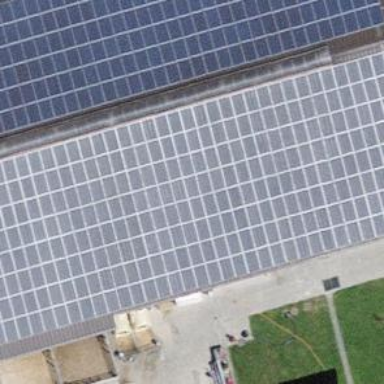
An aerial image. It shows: Solar power generator using photovoltaic panels.